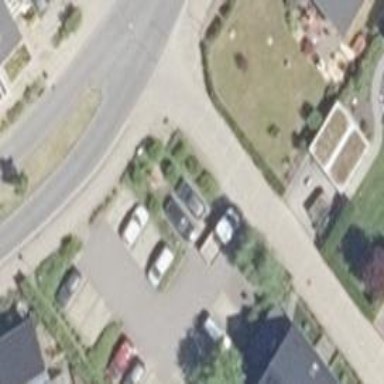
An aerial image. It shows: Living street.